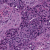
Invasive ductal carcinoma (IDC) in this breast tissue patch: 1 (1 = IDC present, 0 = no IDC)